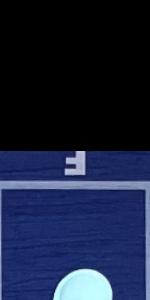
Label: Empty